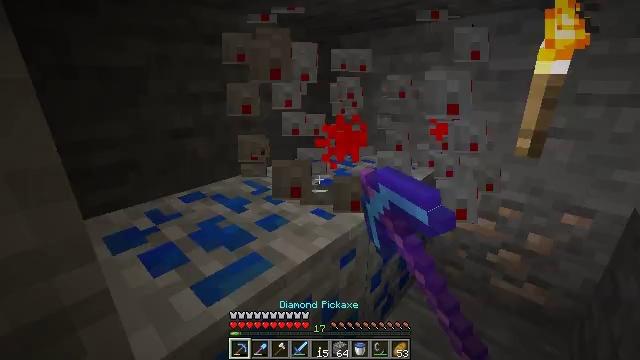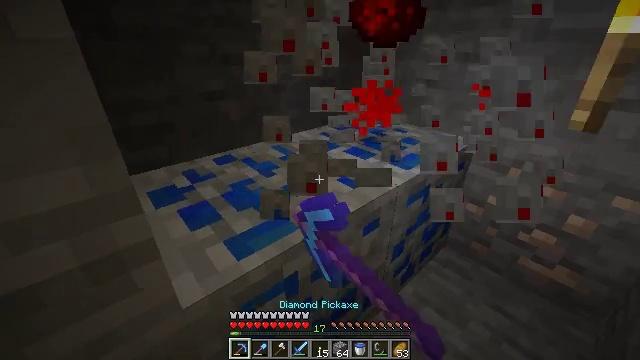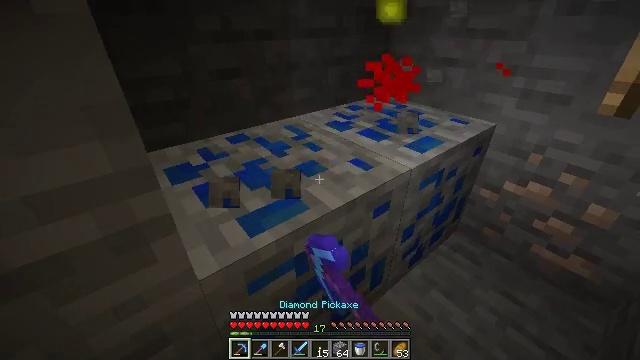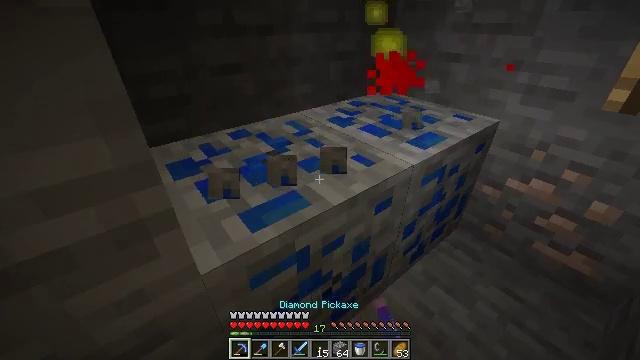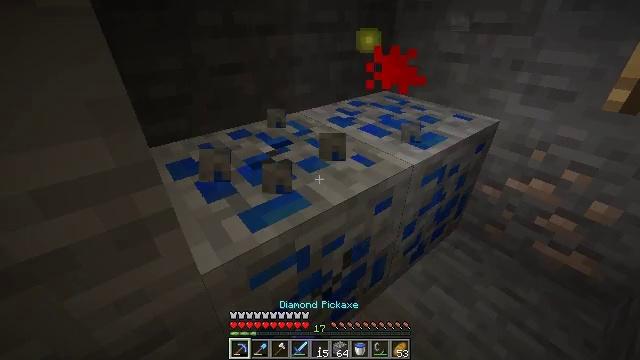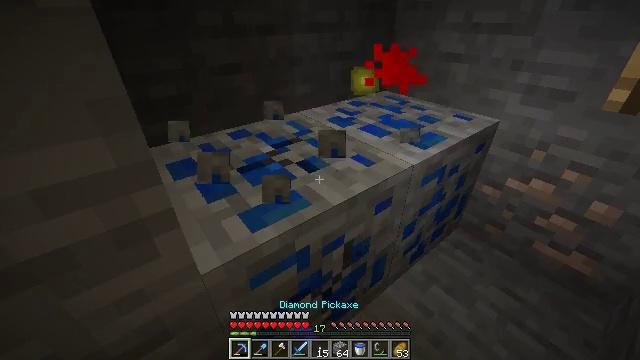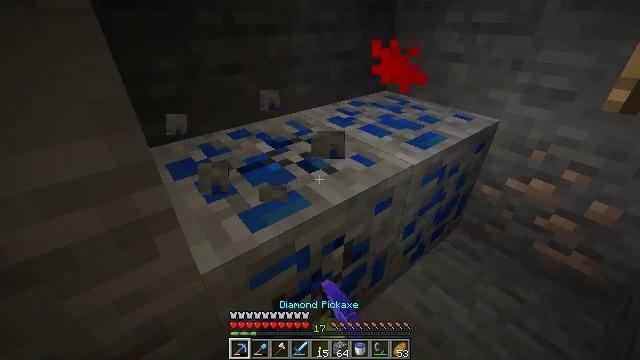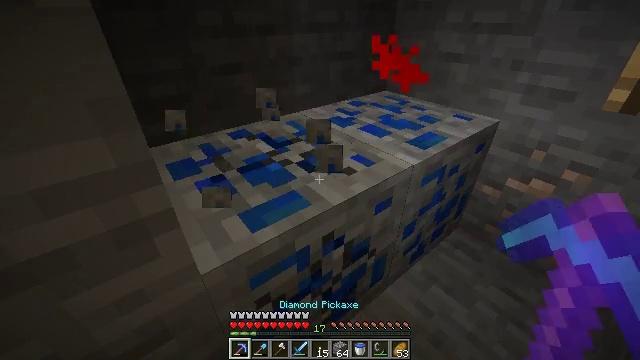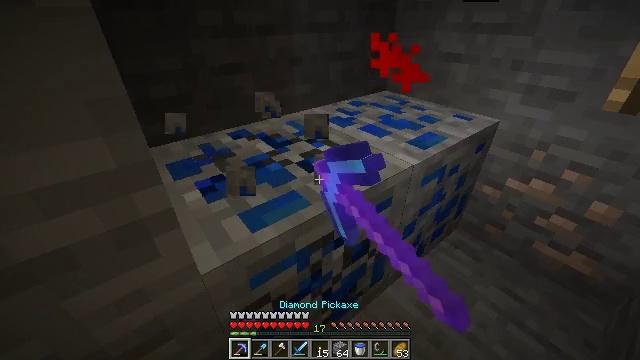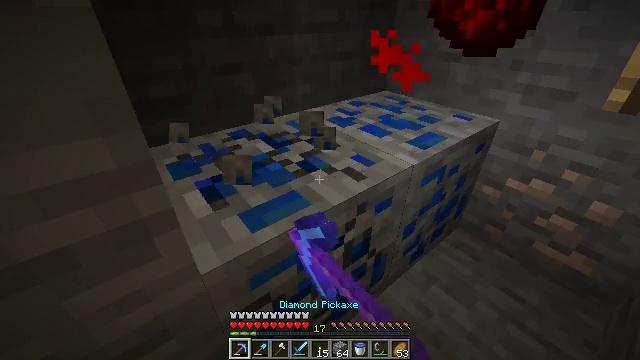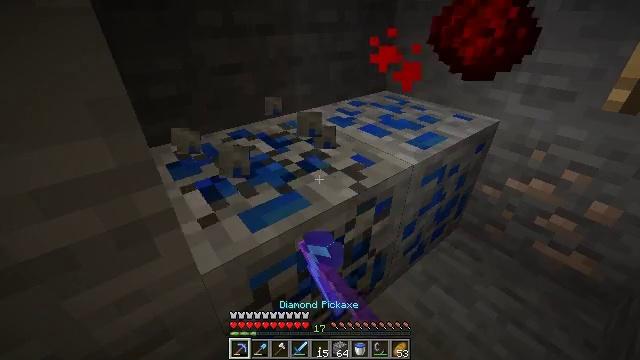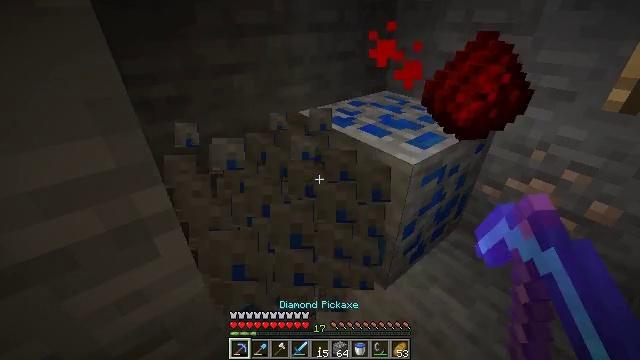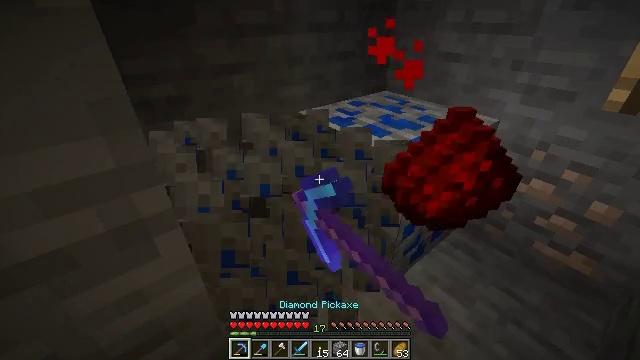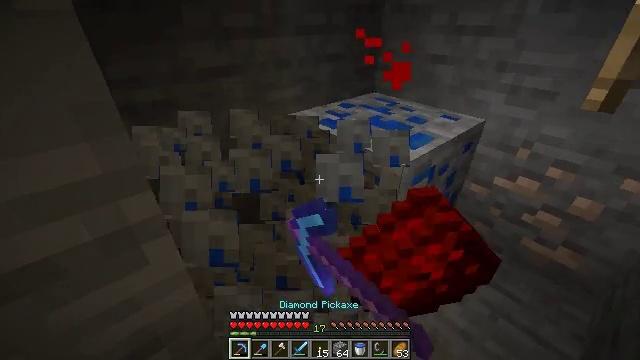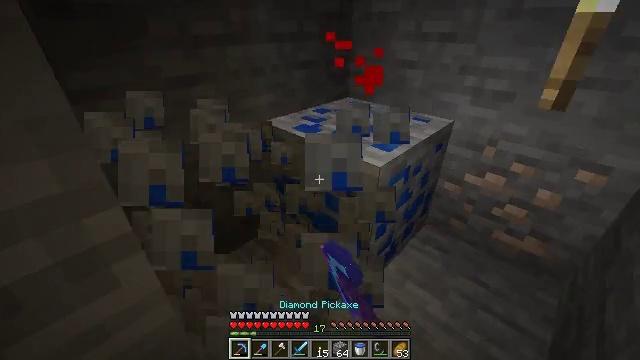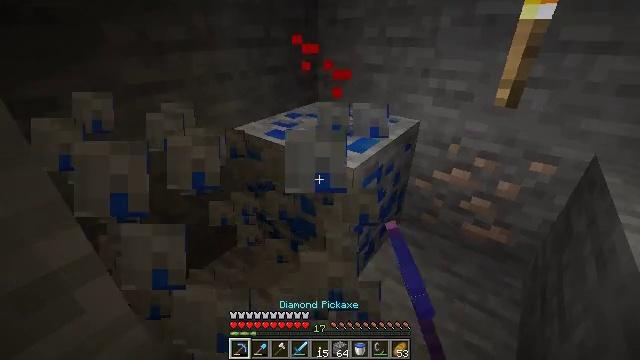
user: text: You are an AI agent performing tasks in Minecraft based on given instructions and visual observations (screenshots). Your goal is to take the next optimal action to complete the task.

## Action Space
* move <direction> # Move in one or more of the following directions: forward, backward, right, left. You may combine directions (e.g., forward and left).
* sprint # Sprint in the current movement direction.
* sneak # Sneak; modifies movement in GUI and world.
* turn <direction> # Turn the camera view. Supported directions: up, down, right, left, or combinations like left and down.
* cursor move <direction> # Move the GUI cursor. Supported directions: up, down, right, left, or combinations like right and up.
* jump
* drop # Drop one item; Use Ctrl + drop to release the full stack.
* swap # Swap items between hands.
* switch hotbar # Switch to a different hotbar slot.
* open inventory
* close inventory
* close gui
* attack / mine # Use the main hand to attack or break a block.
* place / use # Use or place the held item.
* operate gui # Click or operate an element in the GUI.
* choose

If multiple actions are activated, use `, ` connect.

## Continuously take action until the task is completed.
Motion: motion action
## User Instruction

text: Break lapis ore with a pickaxe.
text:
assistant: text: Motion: turn left and down, attack / mine
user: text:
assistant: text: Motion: turn left and down, attack / mine
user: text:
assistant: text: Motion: attack / mine
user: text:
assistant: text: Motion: attack / mine
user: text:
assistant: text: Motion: attack / mine
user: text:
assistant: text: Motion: attack / mine
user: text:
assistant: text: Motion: attack / mine
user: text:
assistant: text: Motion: attack / mine
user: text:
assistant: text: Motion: attack / mine
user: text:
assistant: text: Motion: attack / mine
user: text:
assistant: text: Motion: attack / mine
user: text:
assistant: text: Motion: attack / mine
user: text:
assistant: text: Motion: turn right, attack / mine
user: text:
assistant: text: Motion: turn right and up, attack / mine
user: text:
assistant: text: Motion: turn right, attack / mine
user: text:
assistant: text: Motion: turn right, attack / mine
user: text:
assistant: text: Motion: attack / mine
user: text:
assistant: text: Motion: attack / mine
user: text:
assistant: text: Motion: attack / mine
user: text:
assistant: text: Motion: attack / mine
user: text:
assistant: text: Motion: attack / mine
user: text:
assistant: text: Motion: attack / mine
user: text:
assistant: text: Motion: attack / mine
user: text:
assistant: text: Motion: attack / mine
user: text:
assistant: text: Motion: attack / mine
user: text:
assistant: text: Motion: attack / mine
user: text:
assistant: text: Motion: attack / mine
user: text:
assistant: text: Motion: attack / mine
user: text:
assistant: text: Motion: attack / mine
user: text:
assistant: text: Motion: turn right, attack / mine